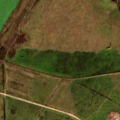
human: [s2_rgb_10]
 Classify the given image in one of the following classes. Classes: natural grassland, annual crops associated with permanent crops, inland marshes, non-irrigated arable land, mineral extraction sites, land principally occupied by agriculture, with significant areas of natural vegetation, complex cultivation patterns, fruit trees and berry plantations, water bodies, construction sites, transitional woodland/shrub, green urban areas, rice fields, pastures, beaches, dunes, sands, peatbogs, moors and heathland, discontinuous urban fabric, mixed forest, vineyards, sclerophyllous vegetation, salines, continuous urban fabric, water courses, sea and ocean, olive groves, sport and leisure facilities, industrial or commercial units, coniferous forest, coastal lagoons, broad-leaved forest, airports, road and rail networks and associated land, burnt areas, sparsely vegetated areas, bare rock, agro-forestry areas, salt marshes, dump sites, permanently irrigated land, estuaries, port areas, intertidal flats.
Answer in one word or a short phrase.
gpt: non-irrigated arable land, pastures, broad-leaved forest, transitional woodland/shrub